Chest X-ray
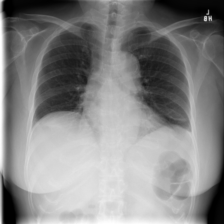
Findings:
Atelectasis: positive
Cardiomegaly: negative
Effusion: negative
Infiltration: negative
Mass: negative
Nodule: negative
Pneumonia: negative
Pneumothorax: negative
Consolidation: negative
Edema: negative
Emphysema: negative
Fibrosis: negative
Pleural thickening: negative
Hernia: negative